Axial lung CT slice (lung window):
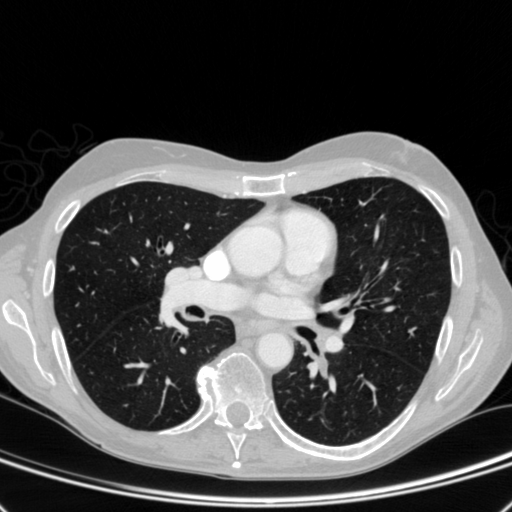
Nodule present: no